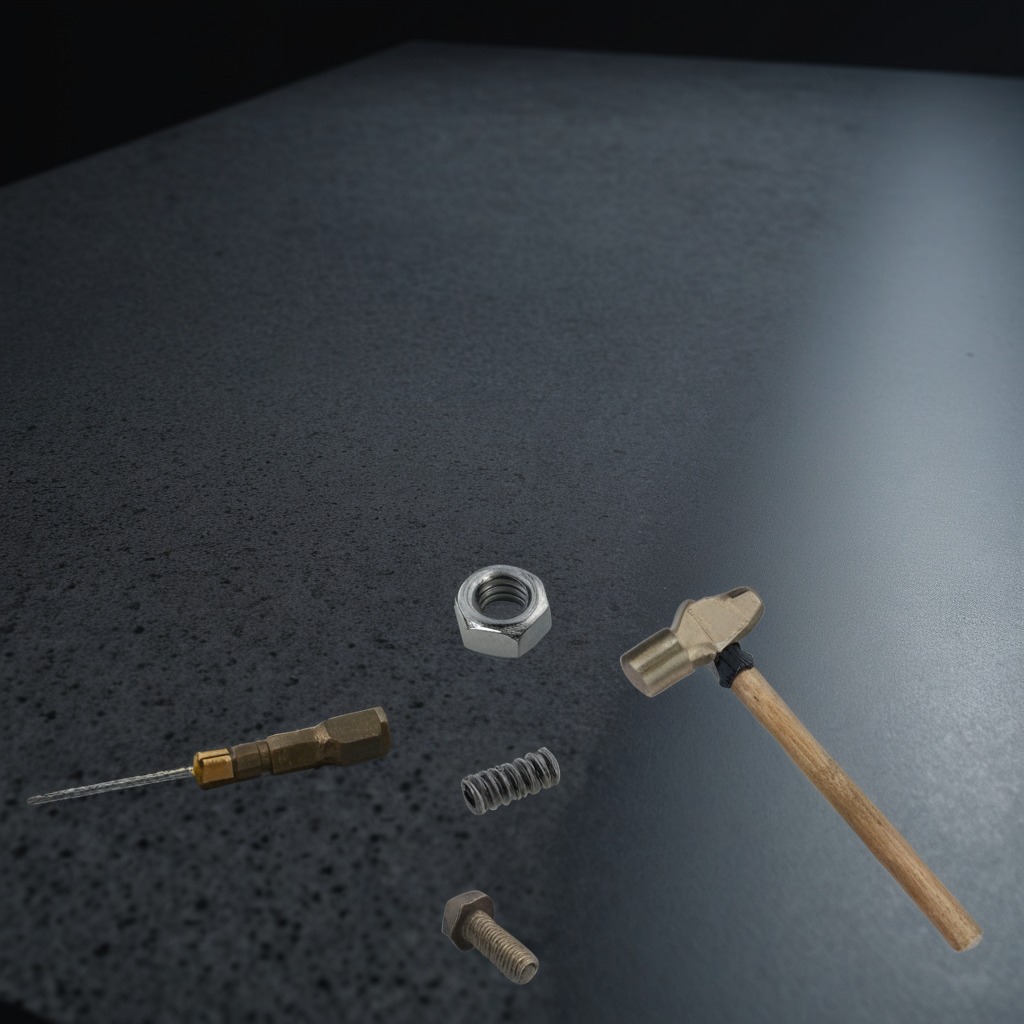
A hammer, a metal machine screw, a coiled metal spring, a screwdriver, and a metal nut are lying on the clean granite table inside a workshop at night.